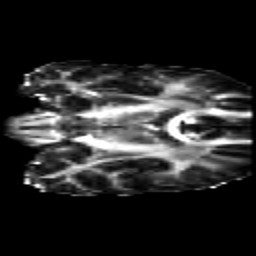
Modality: FA
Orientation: coronal
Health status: healthy
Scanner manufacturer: siemens
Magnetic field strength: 3 T
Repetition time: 10 s
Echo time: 0.092 s